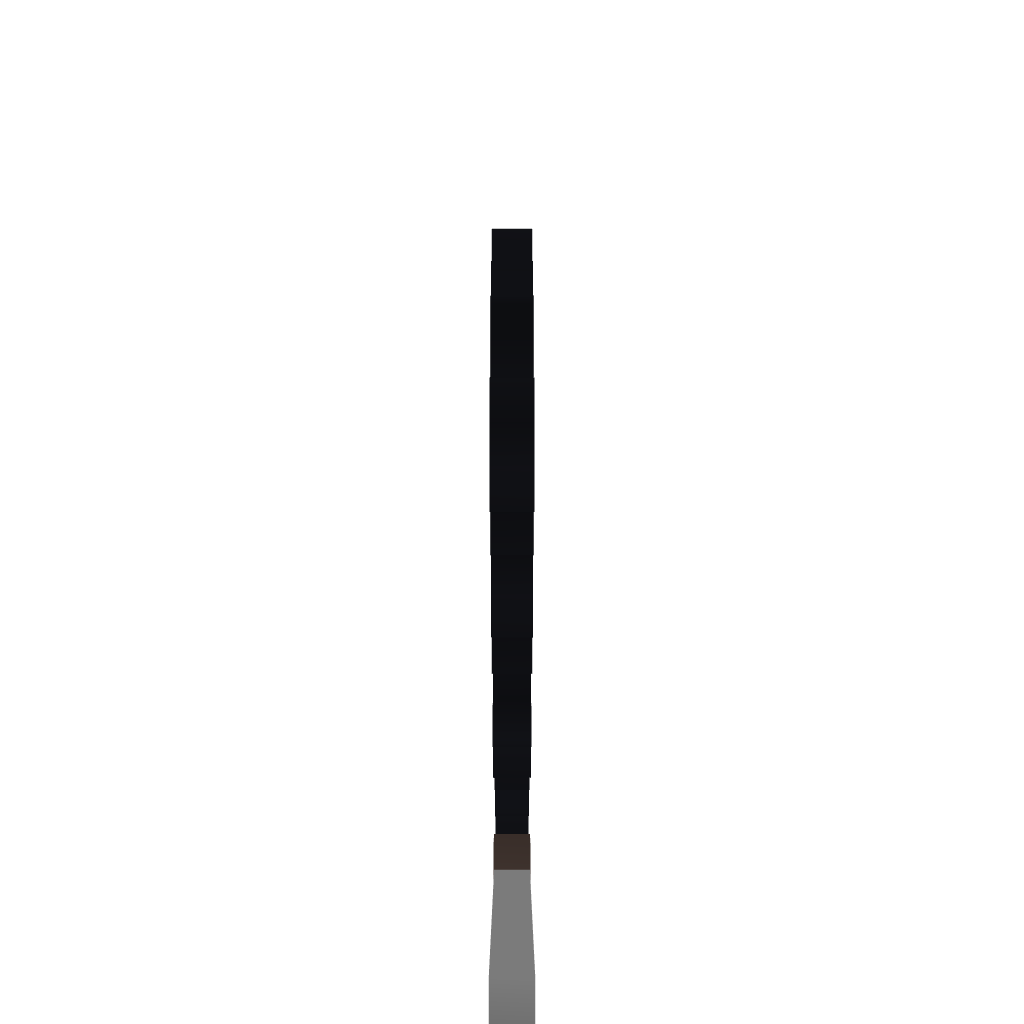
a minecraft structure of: Squirtle Wartortle and Blastoise Pixel Art